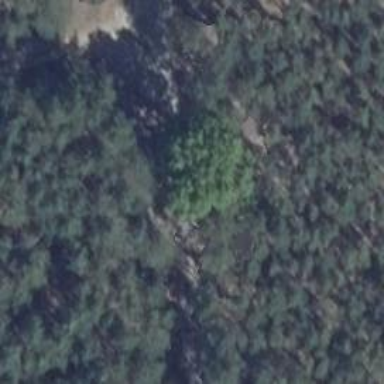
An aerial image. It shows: Natural landmark tree.